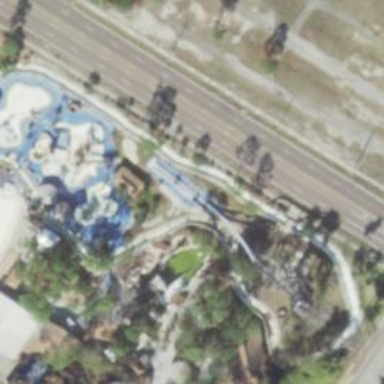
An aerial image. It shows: Water slide attraction.